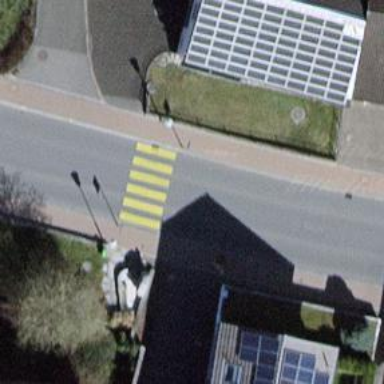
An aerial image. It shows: Uncontrolled zebra crossing on the road.